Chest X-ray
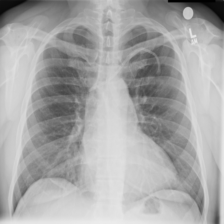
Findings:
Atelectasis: negative
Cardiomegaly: negative
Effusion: negative
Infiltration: negative
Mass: negative
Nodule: negative
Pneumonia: negative
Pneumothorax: negative
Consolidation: negative
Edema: negative
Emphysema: negative
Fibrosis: negative
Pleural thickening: negative
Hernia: negative